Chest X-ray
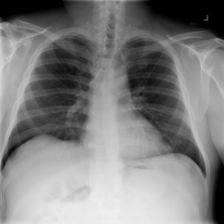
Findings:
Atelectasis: negative
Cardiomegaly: negative
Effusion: negative
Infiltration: negative
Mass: negative
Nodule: negative
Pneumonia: negative
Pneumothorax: negative
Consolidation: negative
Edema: negative
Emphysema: negative
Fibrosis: negative
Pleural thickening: negative
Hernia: negative